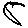
Label: circle